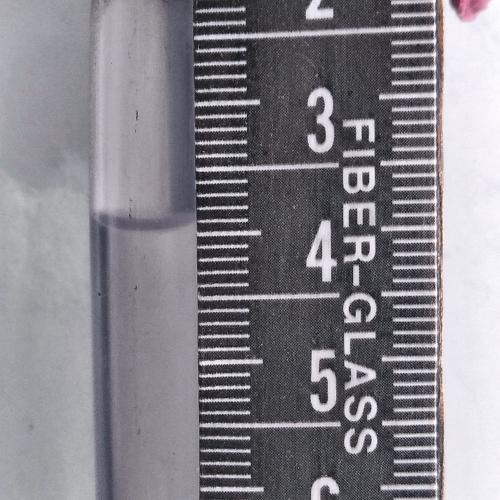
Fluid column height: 3.9 cm